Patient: sex F, age 31
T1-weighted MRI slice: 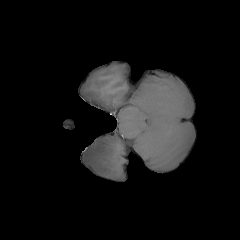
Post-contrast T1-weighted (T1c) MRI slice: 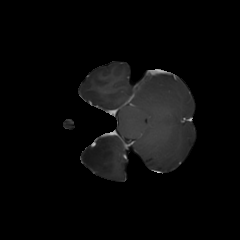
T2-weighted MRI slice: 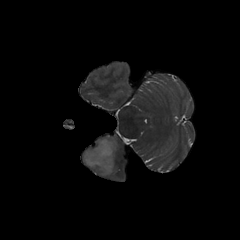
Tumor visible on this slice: yes
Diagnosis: Astrocytoma, IDH-mutant
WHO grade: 2